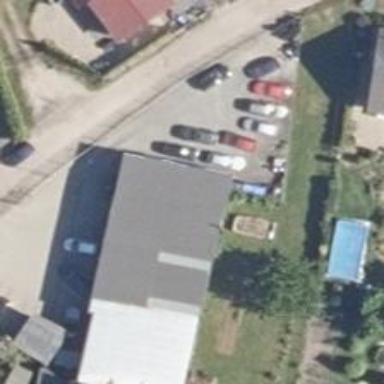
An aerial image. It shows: Car repair shop.